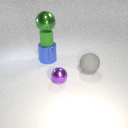
small green rubber cylinder above large blue metal cylinder